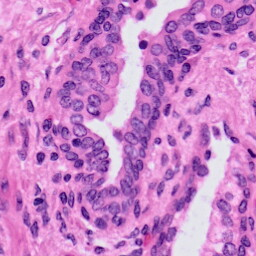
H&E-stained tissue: Prostate